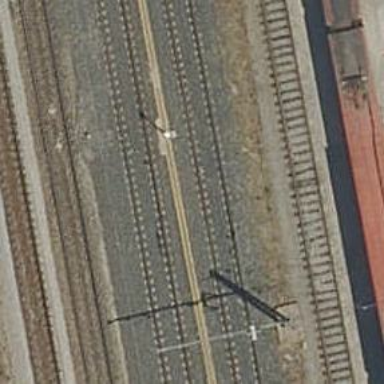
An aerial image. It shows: Rail yard with electrified contact lines for the trains.